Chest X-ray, PA view. Patient: 62 years old, sex M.
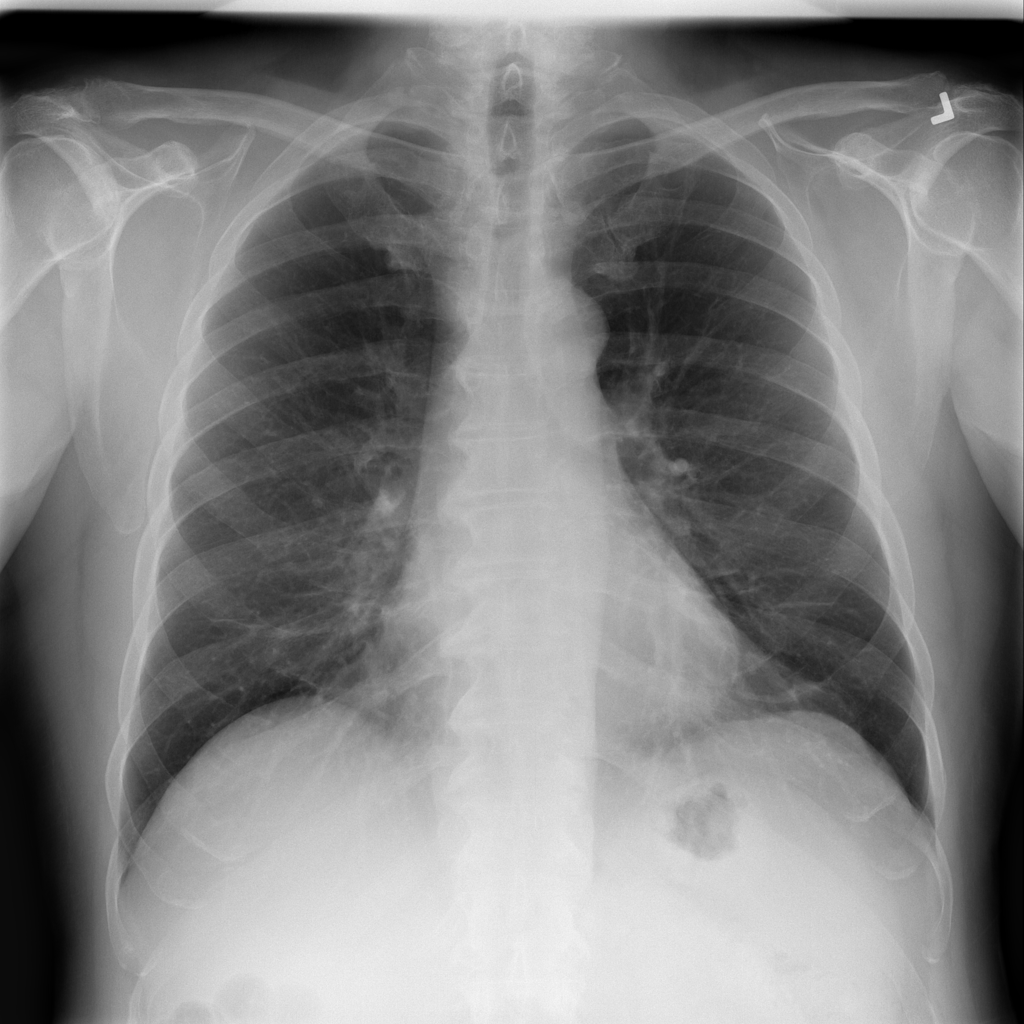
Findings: Atelectasis, Infiltration